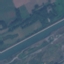
Label: River